Question: I'm trying to get a very basic Django template working on a google app engine app (on my local machine, not yet deployed, if that matters), but my app is acting like it has no idea how templates work. It just prints '{ % extends "base.html" %}' to the webpage instead of using it to load a template like so:

Although, the views seem to be working properly otherwise, since "{{ message }}" at least loads the correct thing. I feel like I'm just missing some silly piece of information, but I'm at a loss. I've been looking at the Django documentation for a while and I have no idea what went wrong. Here is the relevant code:
Snippet of settings.py:
'''
TEMPLATE_DIRS = (
os.path.abspath(os.path.join(os.path.dirname( __file__ ), '..', 'hello/templates'))
# Put strings here, like "/home/html/django_templates" or "C:/www/django/templates".
# Always use forward slashes, even on Windows.
# Don't forget to use absolute paths, not relative paths.
)
'''
In views.py:
'''
from django import http
from django.shortcuts import render_to_response
def home(request):
return render_to_response('index.html', {'message':'Hello World!'})
def form(request):
return render_to_response('index.html', {'message':'This page will have a form.'})
'''
In base.html (which is in the correct TEMPLATE_DIRS path):
'''
<head>
<title>Lunar Spring</title>
<meta charset="utf-8">
</head>
<body>
<div class="header">
Some Website Name
</div>
<div class="content">
{ % block content %}
{ % endblock % }
</div>
</body>
'''
In index.html (also in that correct path):
'''
{ % extends "base.html" % }
{ % block content % }
{{ message }}
{ % endblock % }
'''
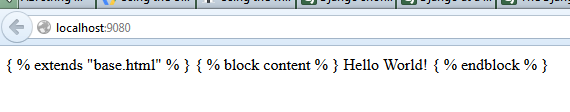
Answer: Your django template syntax is not correct, watch the spaces between curly braces and percent sign.
For example, replace:
'''
{ % extends "base.html" % }
'''
with:
'''
{% extends "base.html" %}
'''